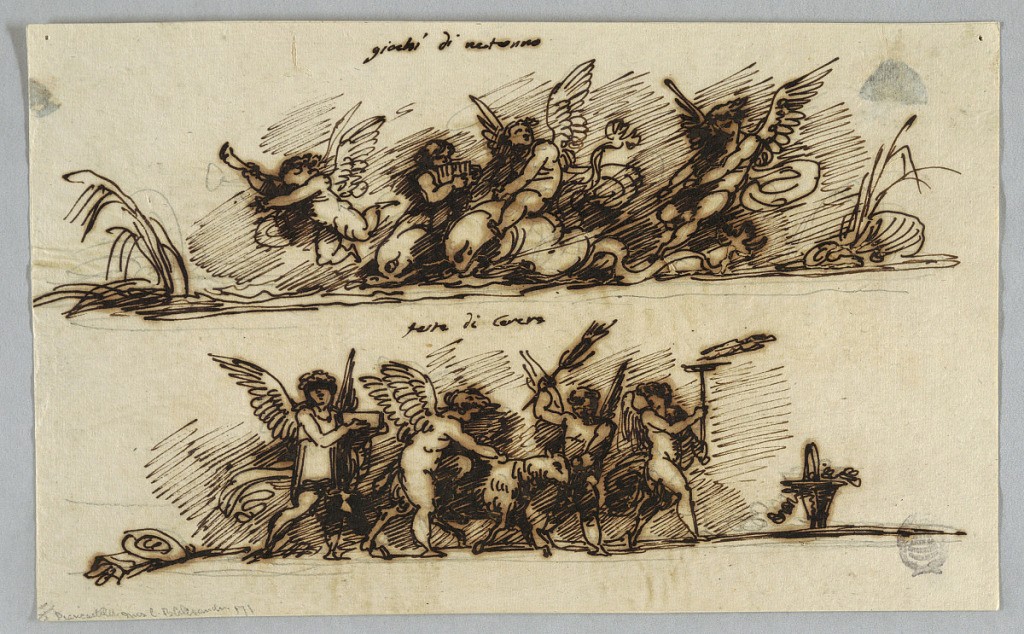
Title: Design for Two Freizes
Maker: Felice Giani, Italian, 1758–1823
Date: ca. 1800
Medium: Graphite, pen and ink on paper
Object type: Drawing
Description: Page divided horizontally into two friezes featuring groups of putti.